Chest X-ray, AP view. Patient: 55 years old, sex M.
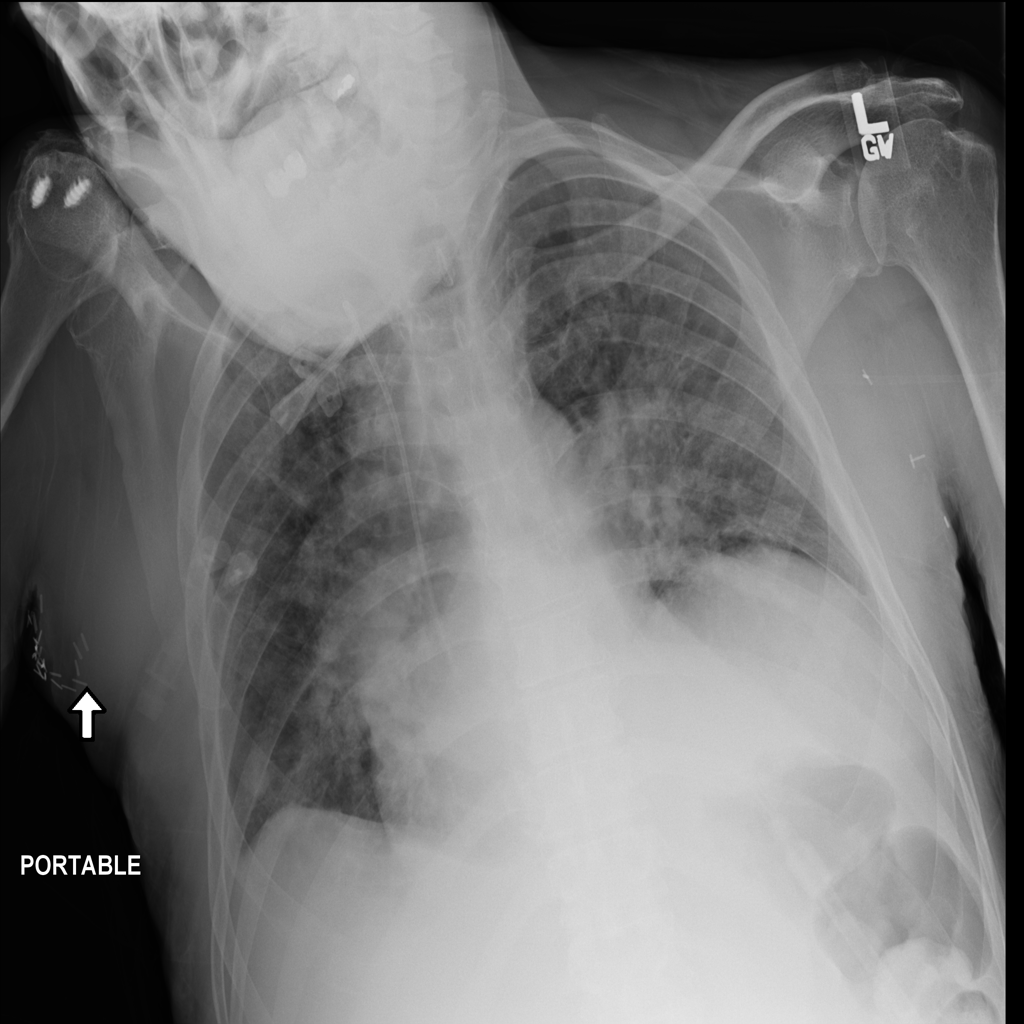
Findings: Consolidation, Infiltration